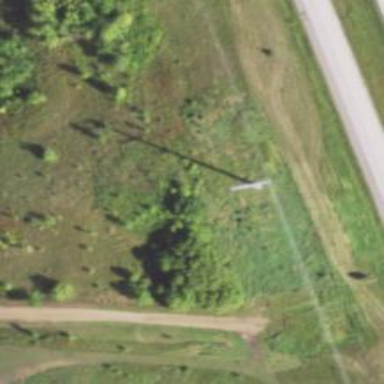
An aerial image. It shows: Power tower.